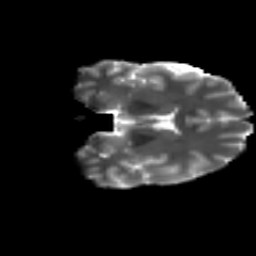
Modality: T2w
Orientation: coronal
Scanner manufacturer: siemens
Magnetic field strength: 3 T
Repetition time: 4.16 s
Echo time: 0.0806 s